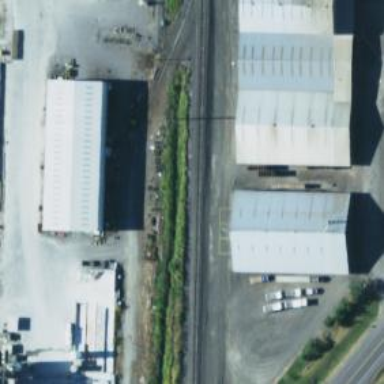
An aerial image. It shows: Railway spur service.